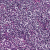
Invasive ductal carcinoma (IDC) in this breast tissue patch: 0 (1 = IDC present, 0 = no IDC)